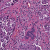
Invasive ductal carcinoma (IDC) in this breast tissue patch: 1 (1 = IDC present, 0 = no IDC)